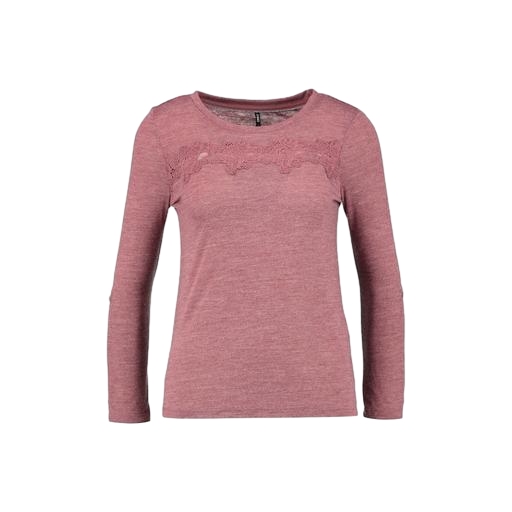
long-sleeve t-shirt only macy, lace-yoke t-shirt, purple printed lace-yoke t-shirt only macy, white background